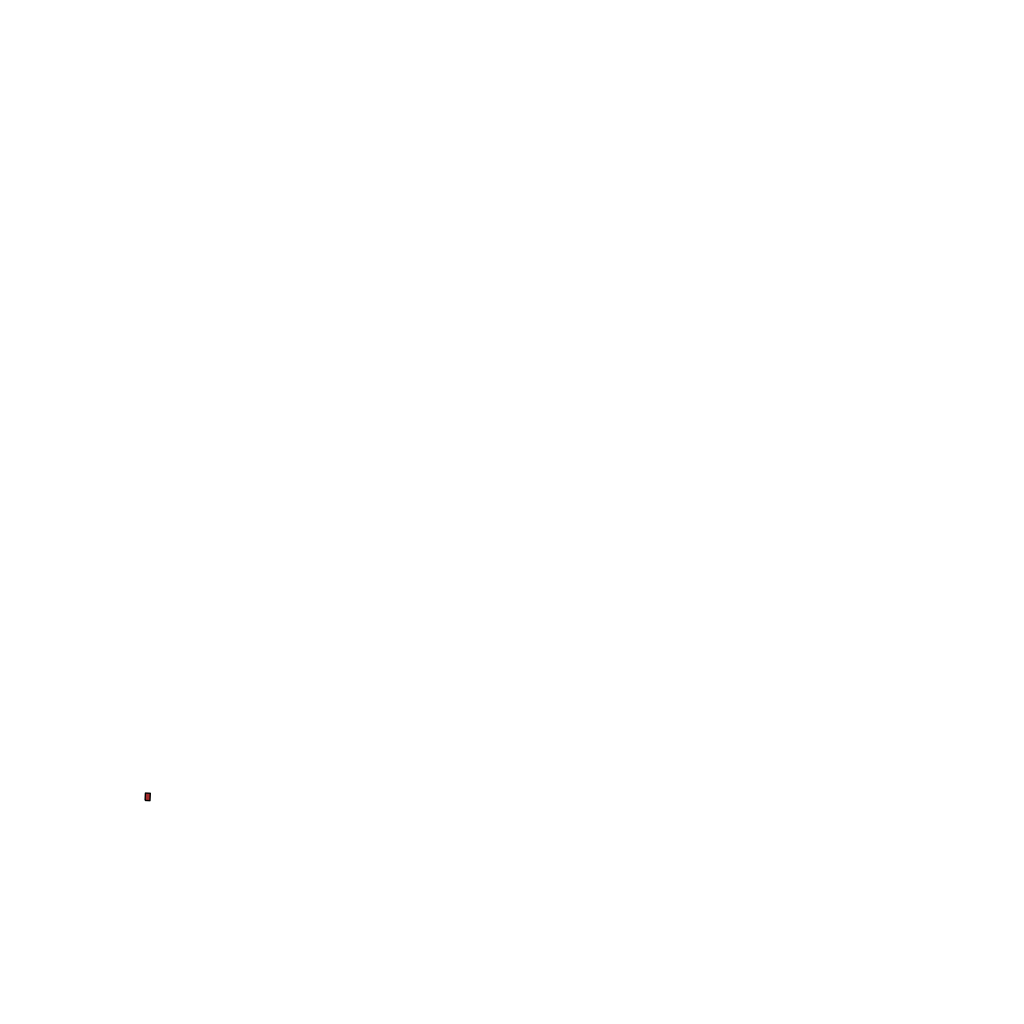
Tags: overhead vector_map, recreation, special, density_5, Facility, 1.0 km²